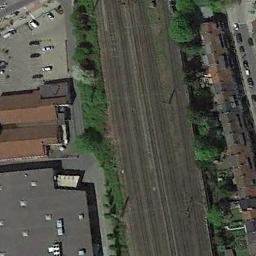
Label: railway